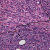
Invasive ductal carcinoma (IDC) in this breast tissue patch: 1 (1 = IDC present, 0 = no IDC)